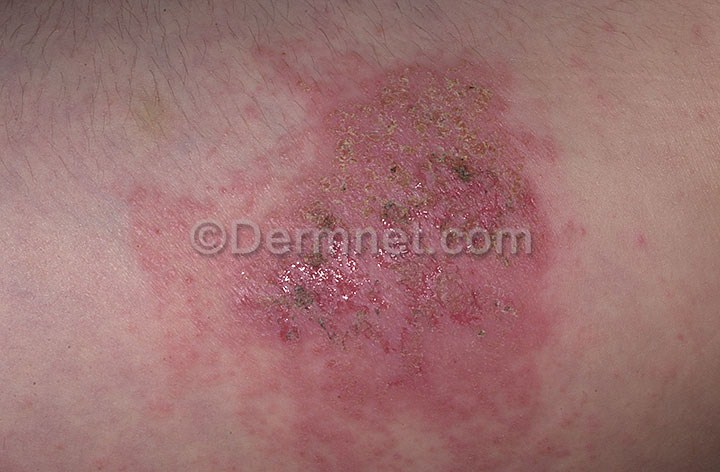
Disease: Cellulitis Impetigo and other Bacterial Infections